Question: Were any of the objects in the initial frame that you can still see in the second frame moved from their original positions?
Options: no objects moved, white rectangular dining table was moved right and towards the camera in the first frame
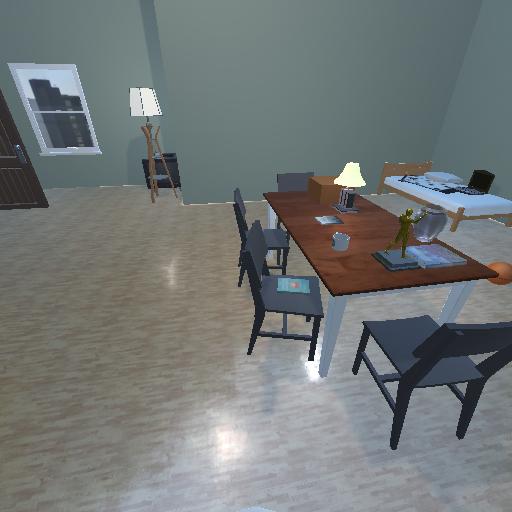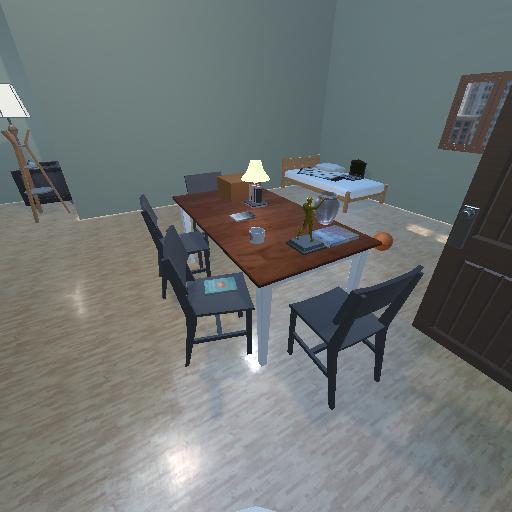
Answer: no objects moved